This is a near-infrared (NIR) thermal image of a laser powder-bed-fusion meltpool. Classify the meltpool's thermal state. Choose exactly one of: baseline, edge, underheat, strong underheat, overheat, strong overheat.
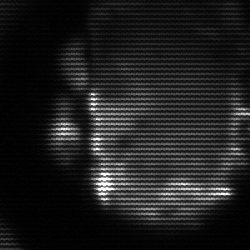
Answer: baseline